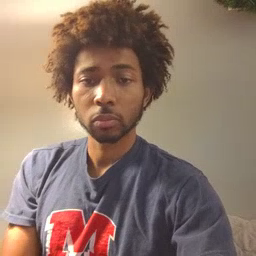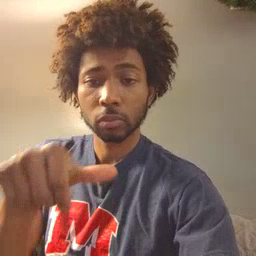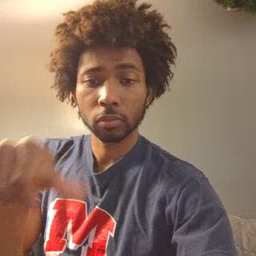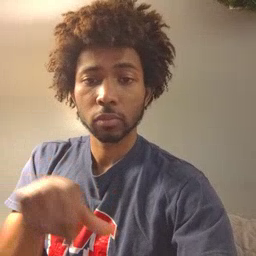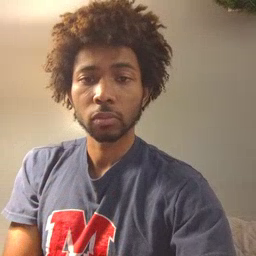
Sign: puzzle